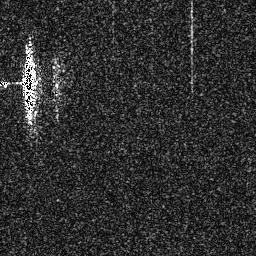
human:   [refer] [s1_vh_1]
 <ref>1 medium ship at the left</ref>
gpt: <box>[[7, 14, 15, 48, 0]]</box>